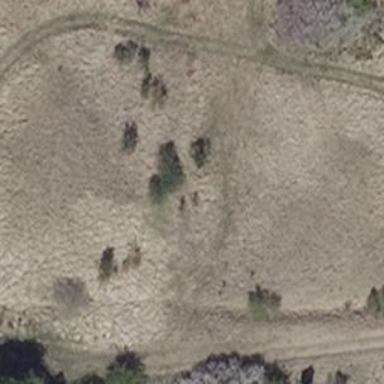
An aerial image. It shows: Shelter that serves as hunting stand.